Field crop: tomato
Growth stage: 1
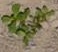
Species: portulaca